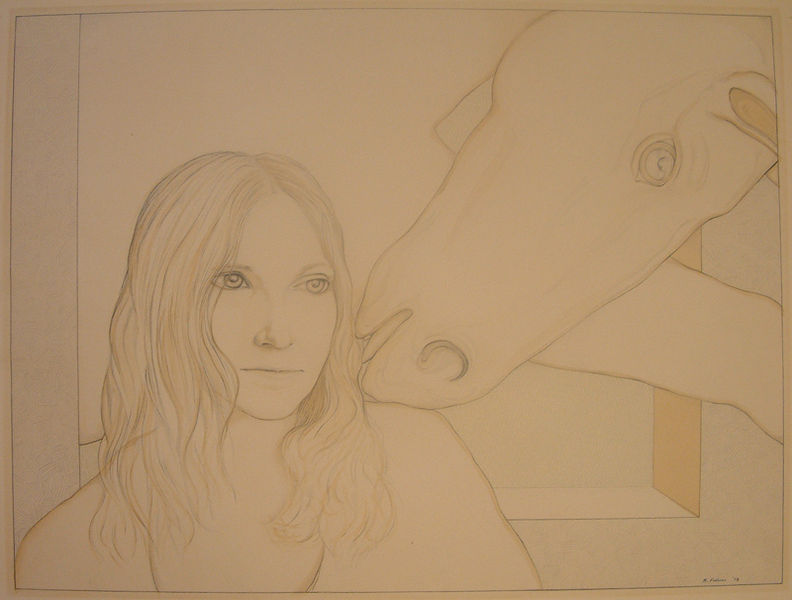
Titel: A Stallion Nuzzles a Lady, A Stallion Nuzzles a Lady
Künstler: Mikhail Nikolaevich Fedorov
Standort: Amherst (Massachusetts, USA)
Institution: Mead Art Museum, Amherst College
Schlagwörter: white, window, female, hair, nose, portrait, sitting, woman, brown, sad, girl, head, young, eyes, drawing, paper, look, sketch, love, pencil, animal, cow, horse, stable, opening, tan, annunciation, barn, blonde, distant, wistful, white space, inversion, upside down, leight, had, animail, anunciation